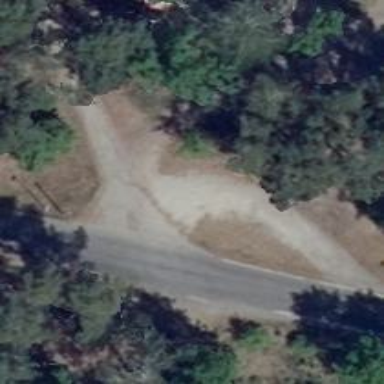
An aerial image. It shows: Gravel service road.